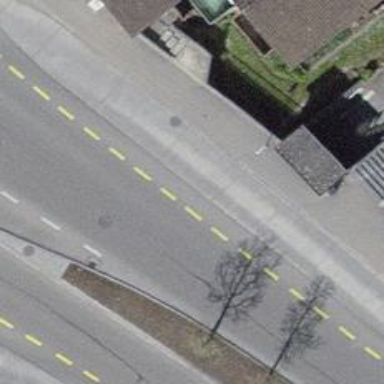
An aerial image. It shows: Steps with asphalt surface that includes ramp.